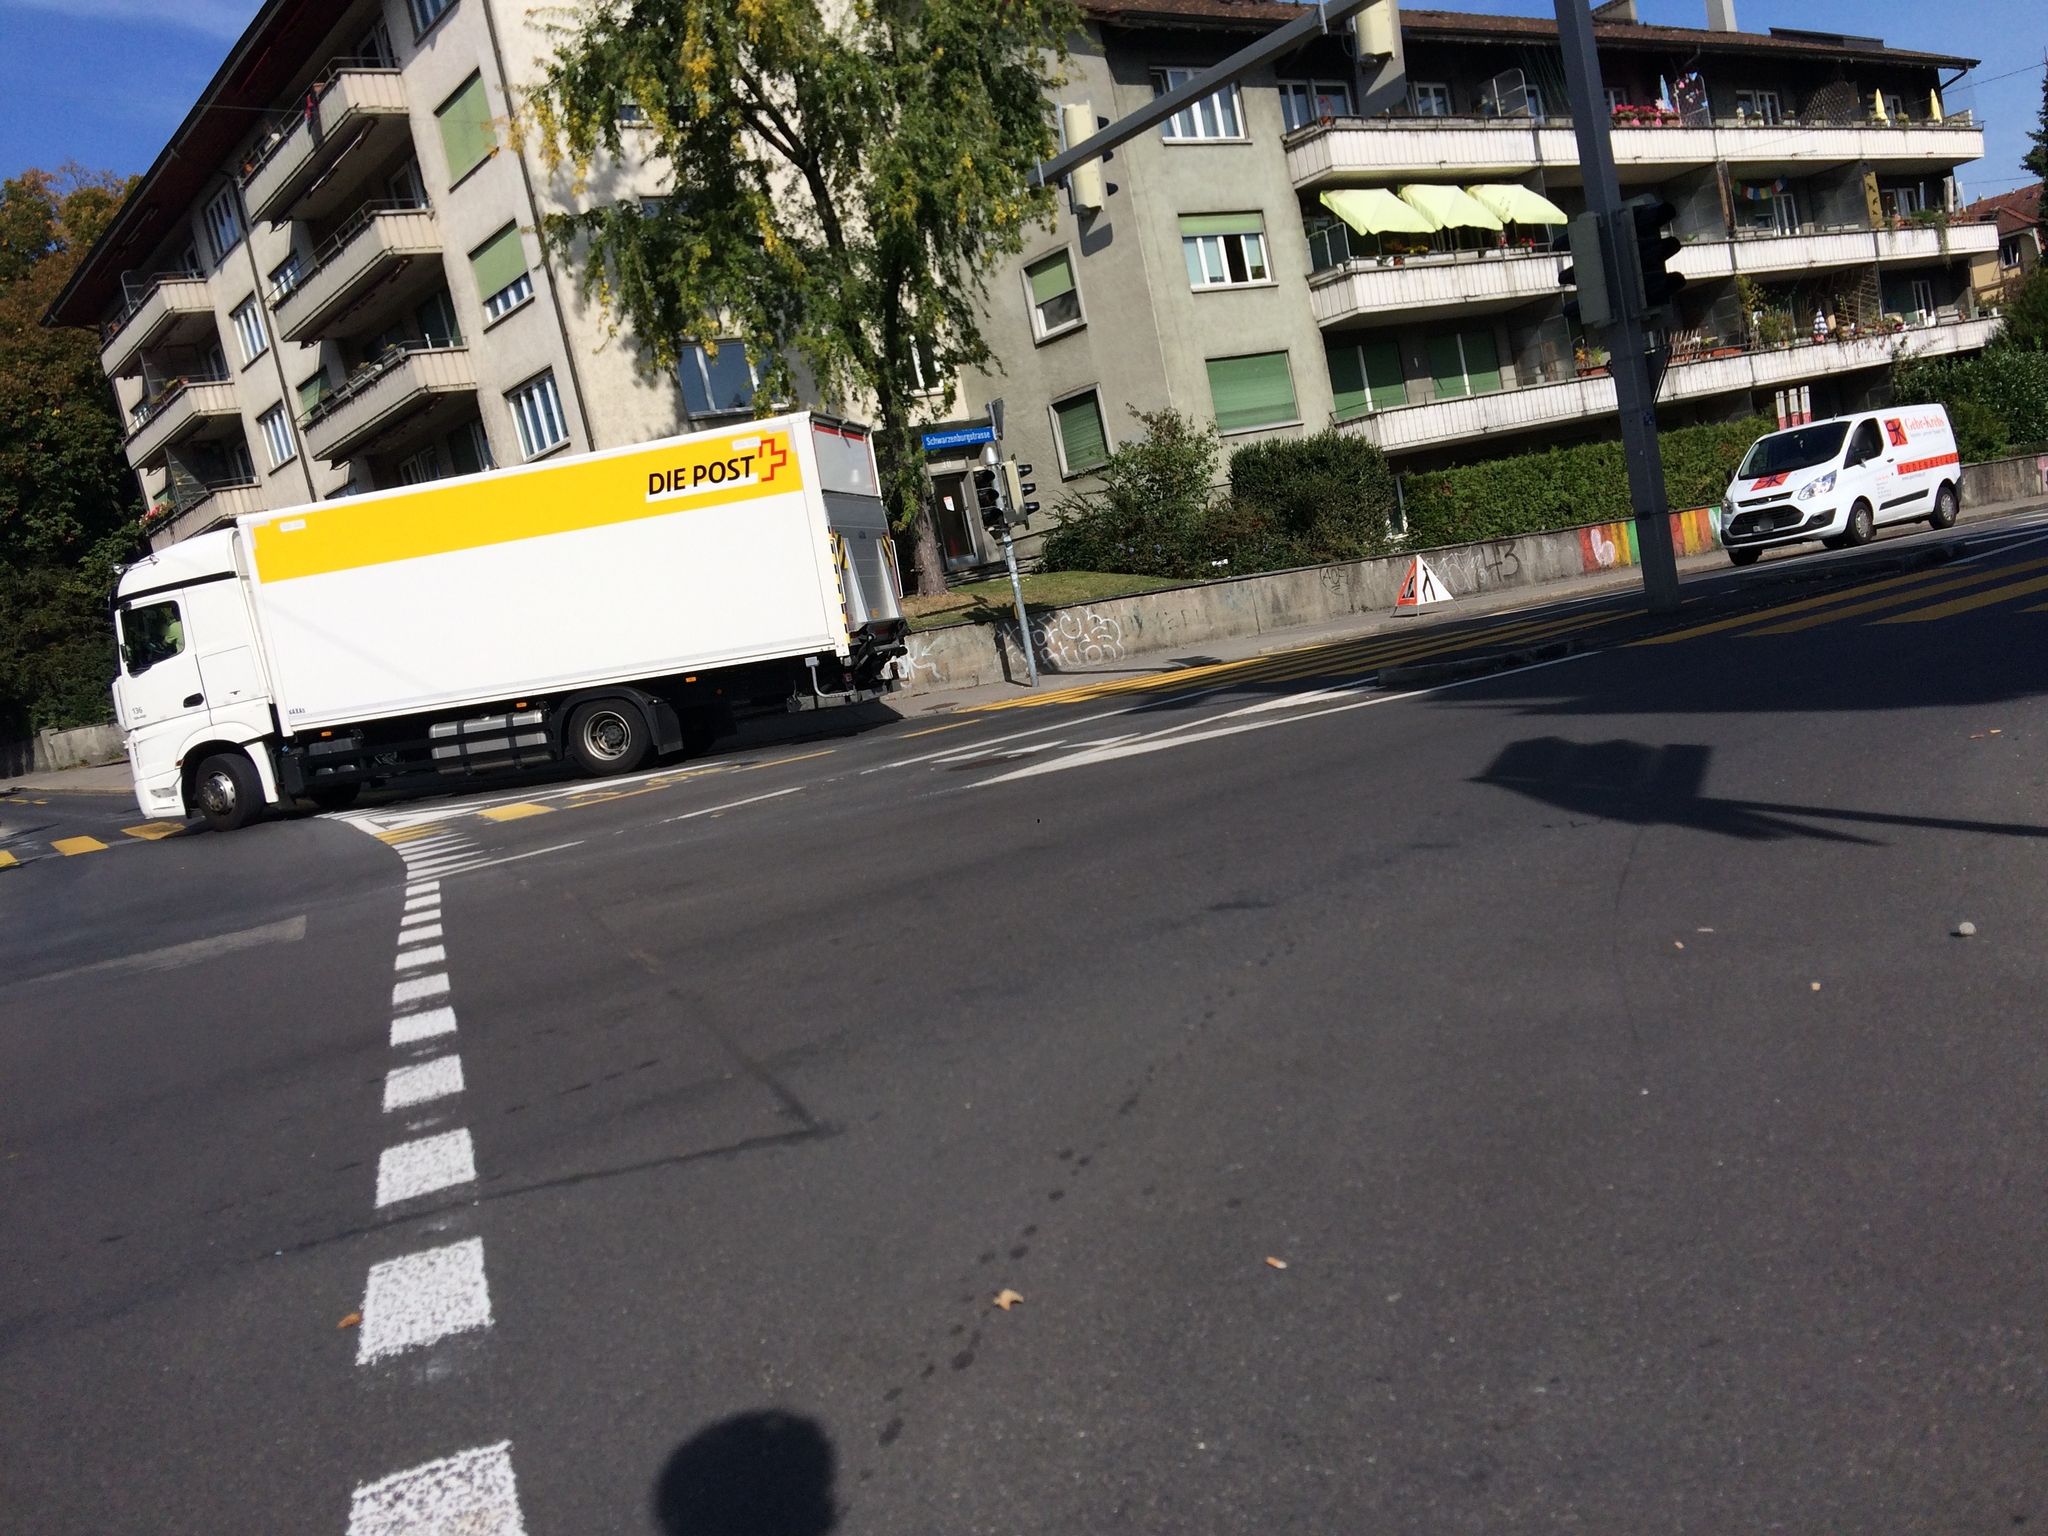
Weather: clear
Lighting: day
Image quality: good
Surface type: cycling surface
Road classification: footway
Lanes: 2
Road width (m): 2
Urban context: urban centre
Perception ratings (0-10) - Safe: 0.95, Lively: 5.87, Beautiful: 7.98, Boring: 5.11, Depressing: 7.52, Wealthy: 7.94